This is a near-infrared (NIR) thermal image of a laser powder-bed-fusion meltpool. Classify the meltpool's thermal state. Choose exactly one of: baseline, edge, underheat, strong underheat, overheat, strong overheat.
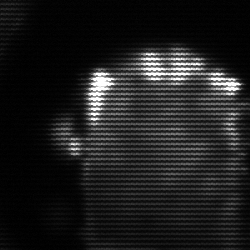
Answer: baseline